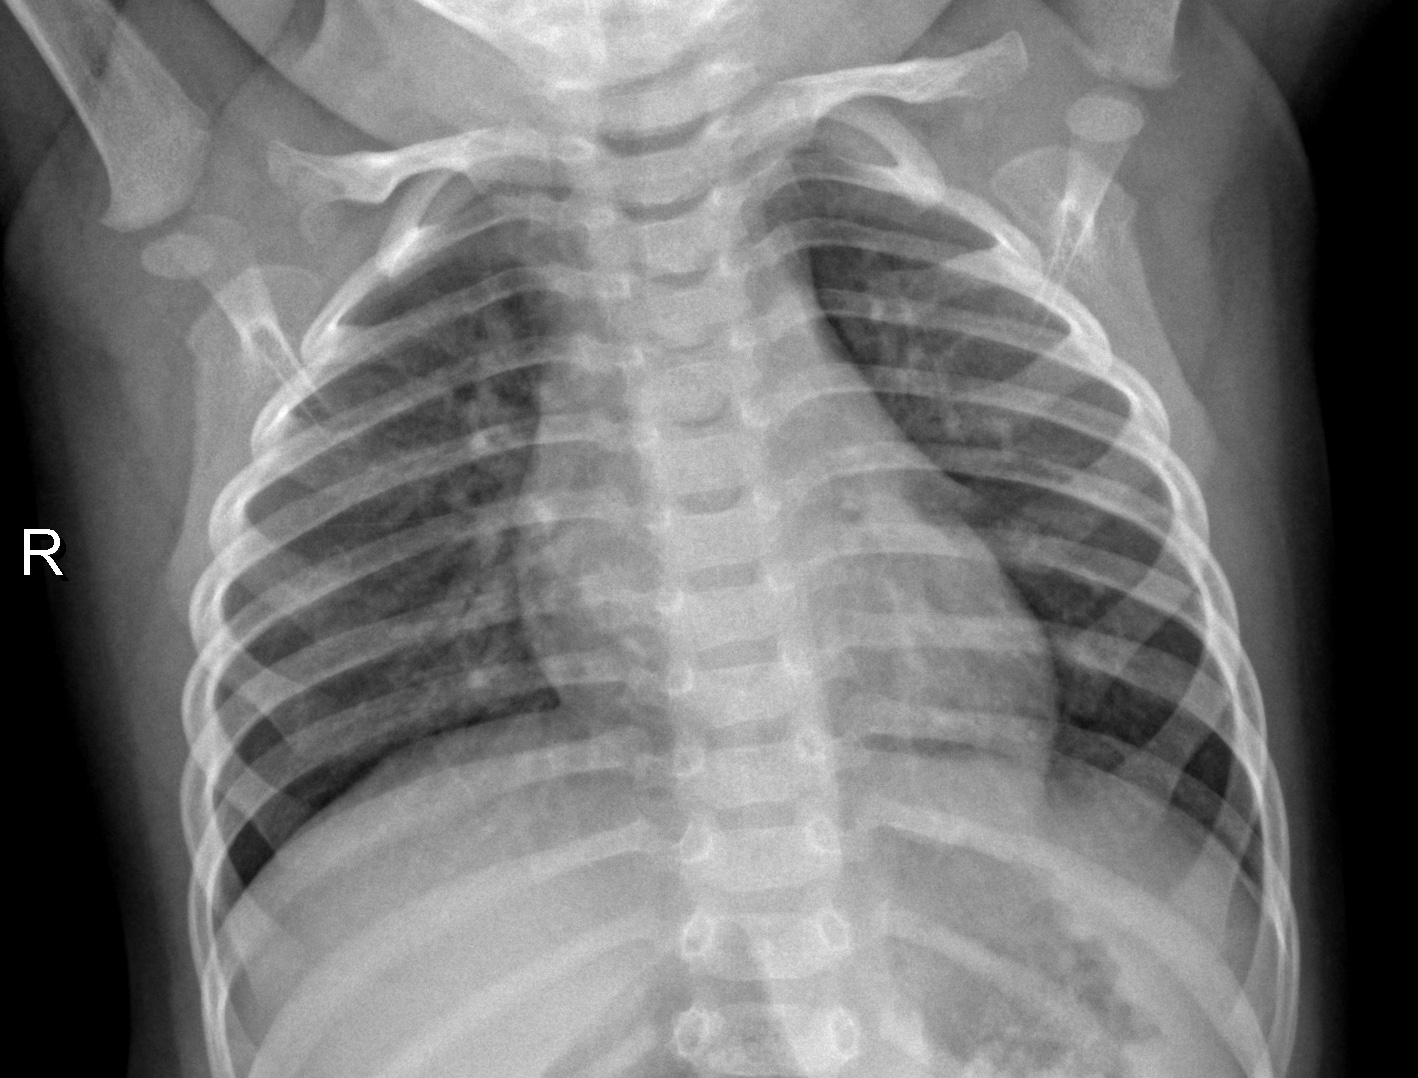
Diagnosis: NORMAL